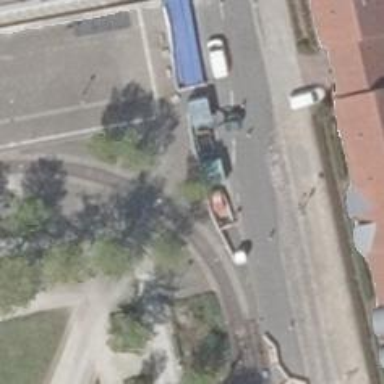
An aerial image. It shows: Tram crossing on the railway.